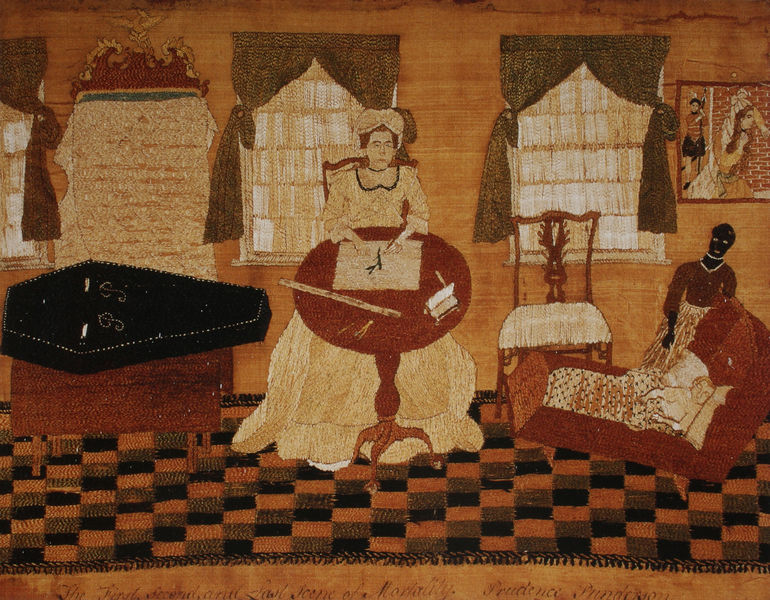
Titel: The First, Second, and Last Scene of Mortality
Künstler: Prudence Punderson
Standort: Hartford (Connecticut)
Institution: The Connecticut Historial Society
Schlagwörter: dunkel, gemälde, weiß, gelb, grün, ocker, sitzen, braun, femmes, fenster, frau, hell, hut, kariert, kleid, orange, raum, schwarz, stuhl, stühle, tisch, zeichnung, zimmer, dame, rot, tuch, haube, karo, karriert, muster, teppich, wand, diener, dienerin, kragen, leiche, tod, tot, toter, trauer, bild, bildnis, innenraum, möbel, vorhang, boden, fransen, interieur, reich, sessel, stickerei, stoff, adel, decke, kind, mutter, alltag, arbeit, kinder, rund, japan, schrift, bilder, liebe, papier, schreibtisch, sofa, wohnzimmer, liegen, schlafen, schlafend, perspektive, schule, afrika, klein, baby, vogelperspektive, kissen, essen, gardine, gardinen, polster, vorhänge, witwe, gobelin, wandteppich, handarbeit, wolle, malerin, bedienstete, bett, zofe, faden, nadel, fussboden, neger, schwarze, asien, blanc, gross, noir, fliesen, soldat, genreszene, malen, puppe, intarsien, wappen, liege, schachmuster, flöte, querflöte, saarg, sarg, afrikaner, schwarzer, sklave, brief, schreiben, chaise, chambre, rouge, tapis, reichtum, sklavin, femme, hausarbeit, fenetre, gewebe, textil, mort, trauern, veillée, indien, turban, wandbehang, weben, fleur, robe, wiege, ägypten, ocre, stifte, broderie, bébé, collier, enfant, fils, mère, rideau, dessin, kinderbett, kindermädchen, vieux, symbolisch, plume, triste, tableau, crayon, klied, table, kaligraphie, fenêtres, tapisserie, damier, perspective, couture, stylo, salle, noire, webarbeit, lit, bonnet, tissu, store, herrin, nourrisson, flûte, rin, pièce, totes kind, bilf, alltagszene, cercueil, décolleté, esclave, kindstod, morbide, negresse, patron, rideaux, règle, servante, testament, assise, skalve, lettre, piano, carrelage, ienerin, webt, rrin, rrherr, p, satg, divan, tissage, shcwarze, carreaux, 2d, domestique, fenêtree, funèbre, veillée funèbre, berceau, negre, cerceuil, dessine, évrire, écrire, écrit, servante', tissé, carrés, pp, seitzen, coffin